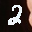
Label: 2